Aerial crown-view tile of a tropical tree (Barro Colorado Island, Panama), acquired 20250915:
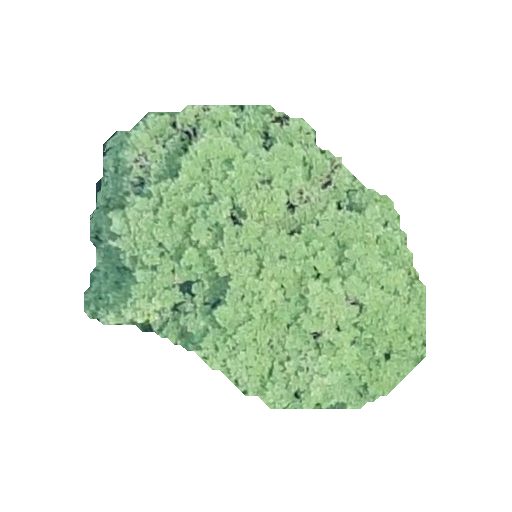
Species: Tabebuia rosea
GBIF accepted scientific name: Tabebuia rosea
Crown area: 109.579 m²